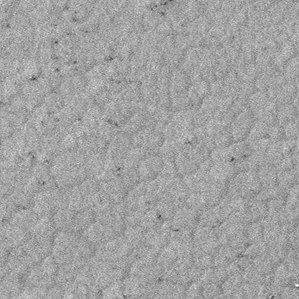
Label: frost